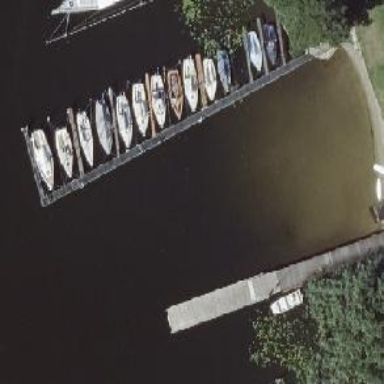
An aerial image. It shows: Marina on leisure land.